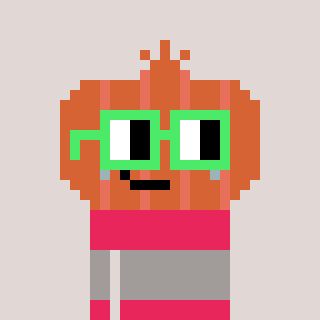
a pixel art character with square light green glasses, a onion-shaped head and a redpinkish-colored body on a warm background